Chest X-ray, AP view. Patient: 57 years old, sex M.
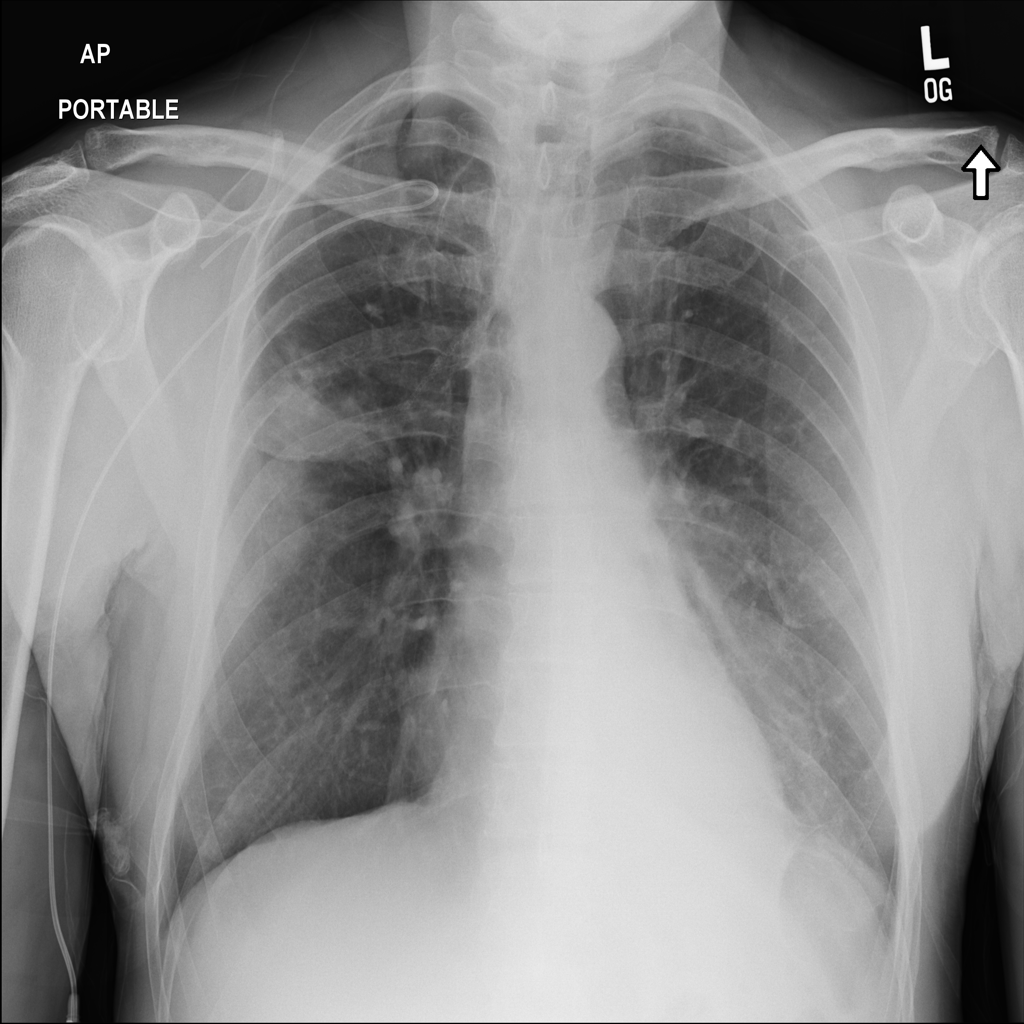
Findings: Mass, Pleural_Thickening